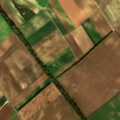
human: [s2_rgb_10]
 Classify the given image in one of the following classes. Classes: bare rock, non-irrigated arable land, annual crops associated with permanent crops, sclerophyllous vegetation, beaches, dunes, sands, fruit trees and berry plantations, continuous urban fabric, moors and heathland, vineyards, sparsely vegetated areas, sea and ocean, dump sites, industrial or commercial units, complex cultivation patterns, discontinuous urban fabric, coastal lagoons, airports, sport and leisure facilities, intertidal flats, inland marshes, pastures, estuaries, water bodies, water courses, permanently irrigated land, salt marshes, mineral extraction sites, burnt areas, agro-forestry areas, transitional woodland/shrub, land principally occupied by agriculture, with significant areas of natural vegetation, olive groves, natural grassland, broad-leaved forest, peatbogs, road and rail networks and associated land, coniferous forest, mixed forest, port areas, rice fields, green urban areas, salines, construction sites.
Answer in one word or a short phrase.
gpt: non-irrigated arable land